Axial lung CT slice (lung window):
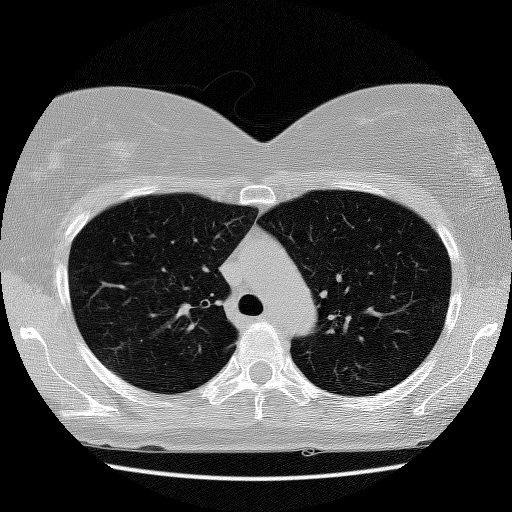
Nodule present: no